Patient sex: M
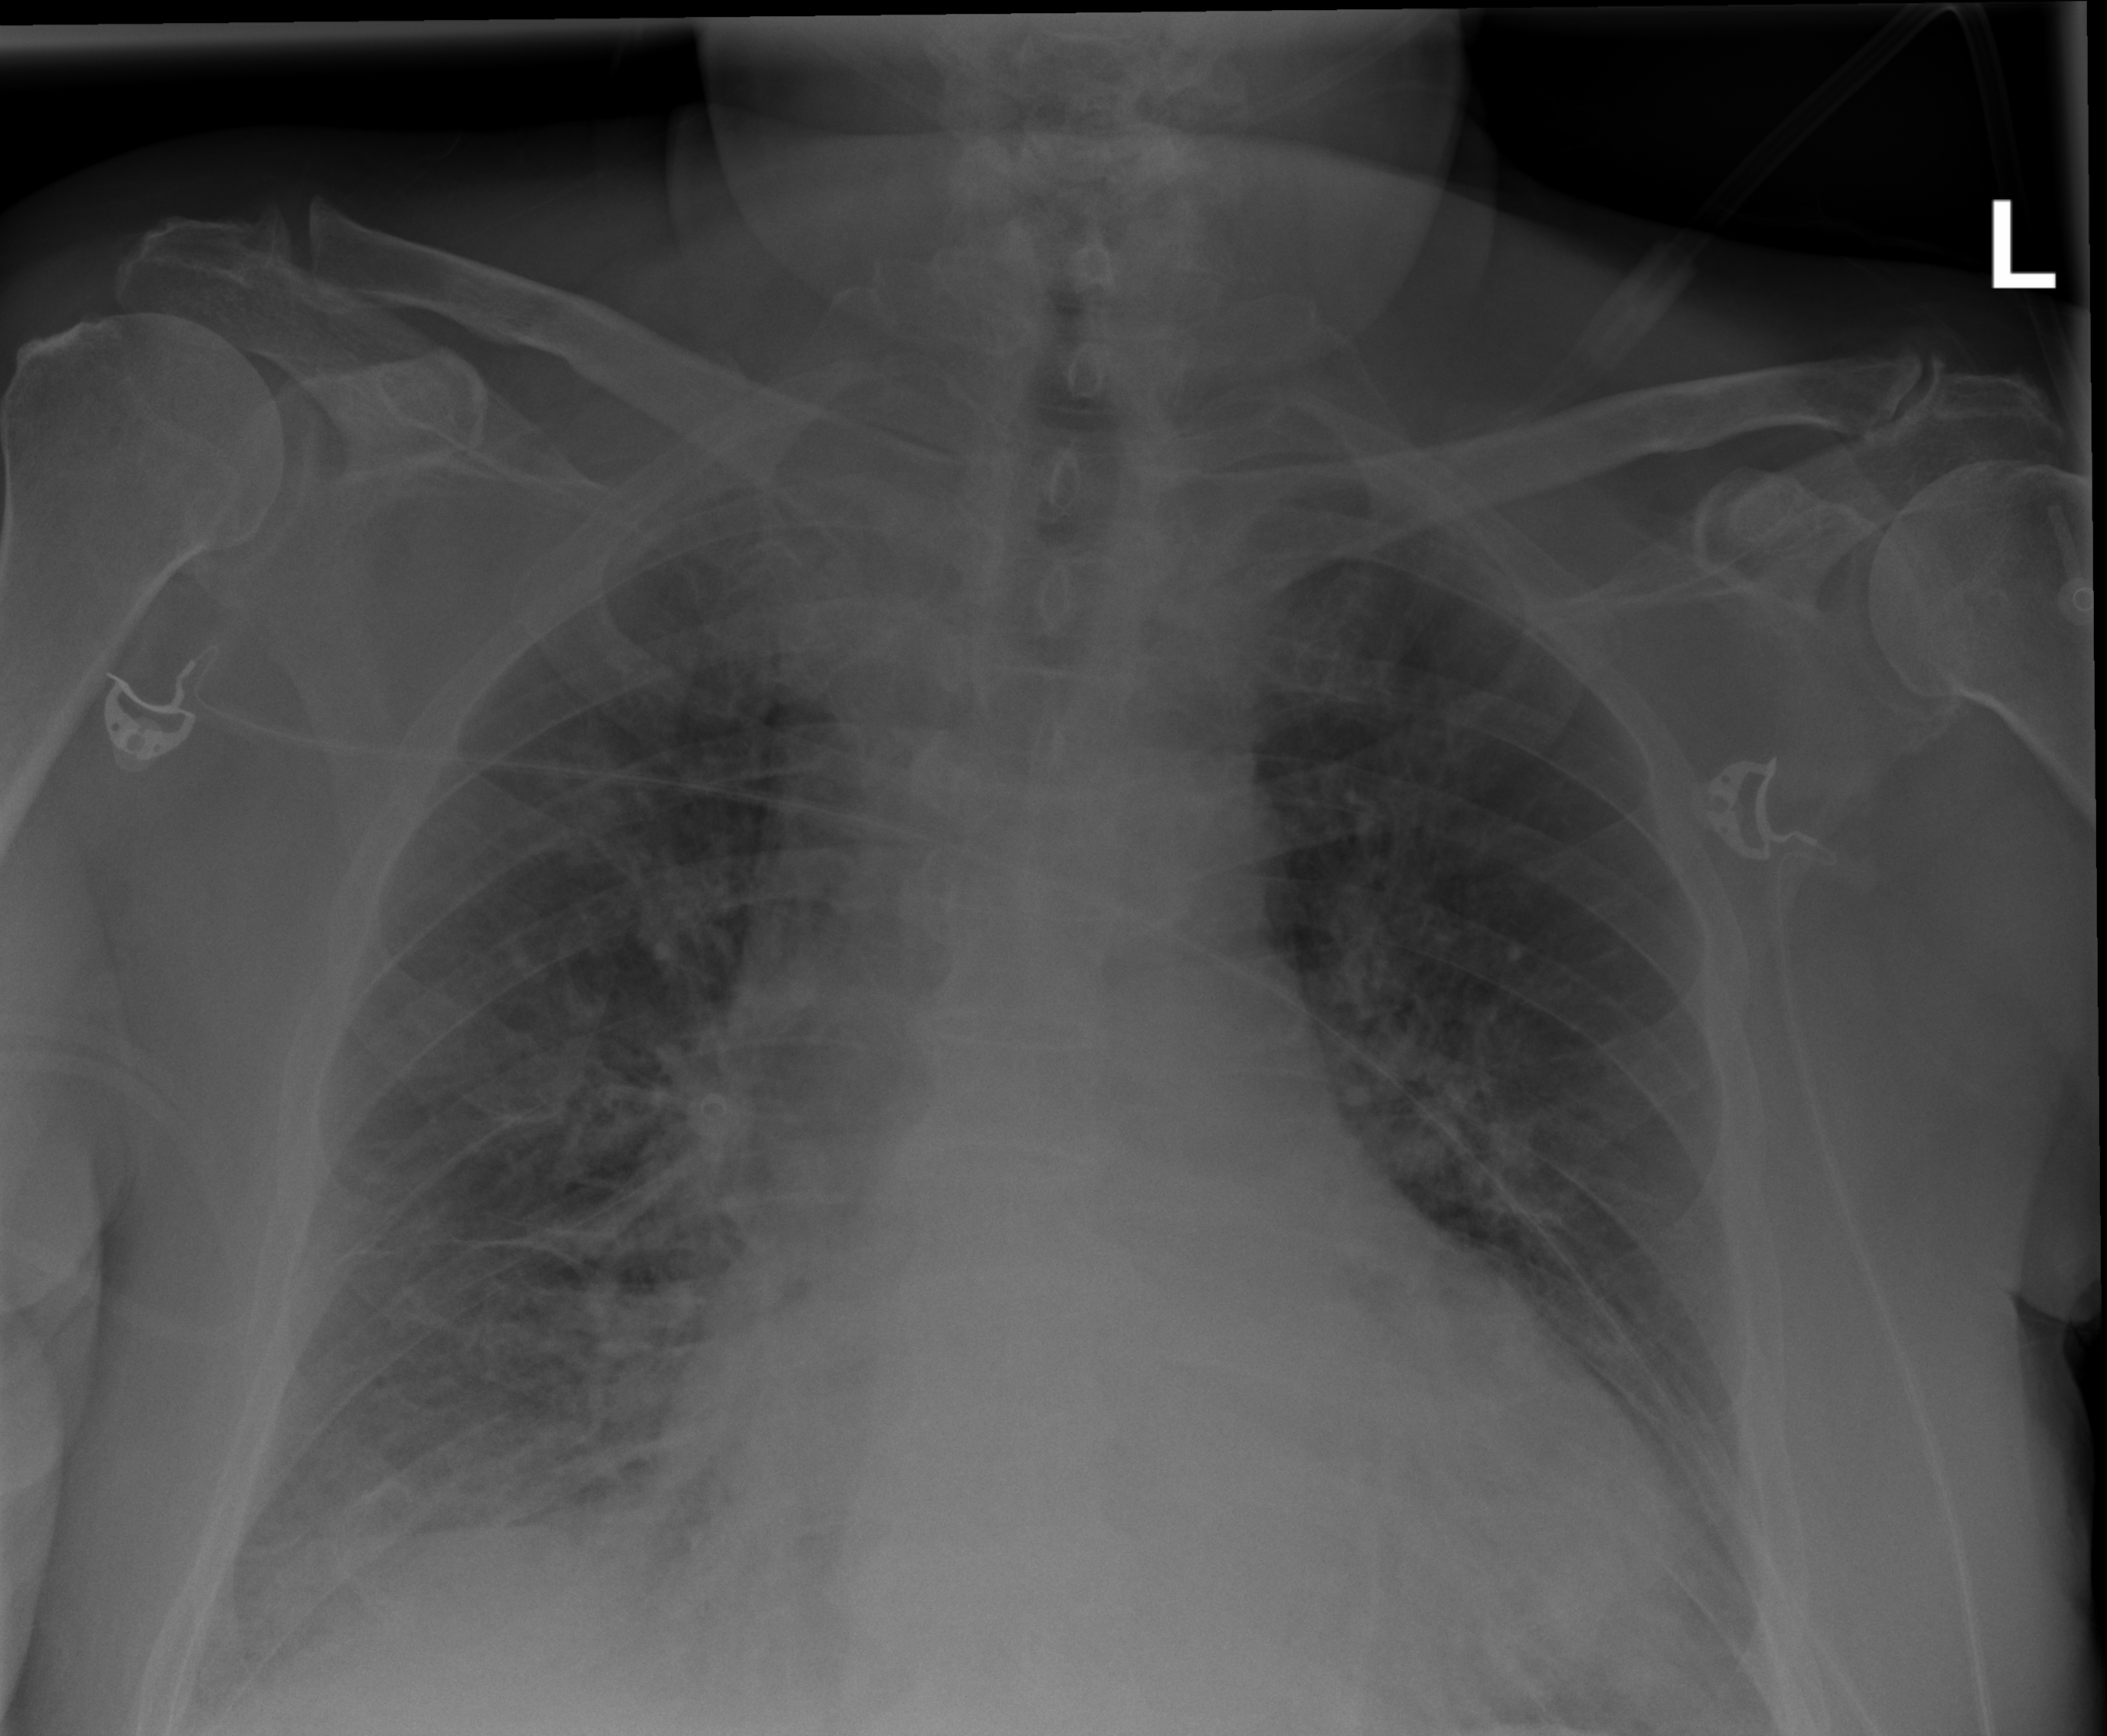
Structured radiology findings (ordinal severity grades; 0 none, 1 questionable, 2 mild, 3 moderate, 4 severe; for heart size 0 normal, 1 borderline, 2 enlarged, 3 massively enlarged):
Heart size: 2
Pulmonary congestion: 3
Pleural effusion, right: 2
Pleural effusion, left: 2
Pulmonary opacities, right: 2
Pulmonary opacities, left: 2
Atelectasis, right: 2
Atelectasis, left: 2